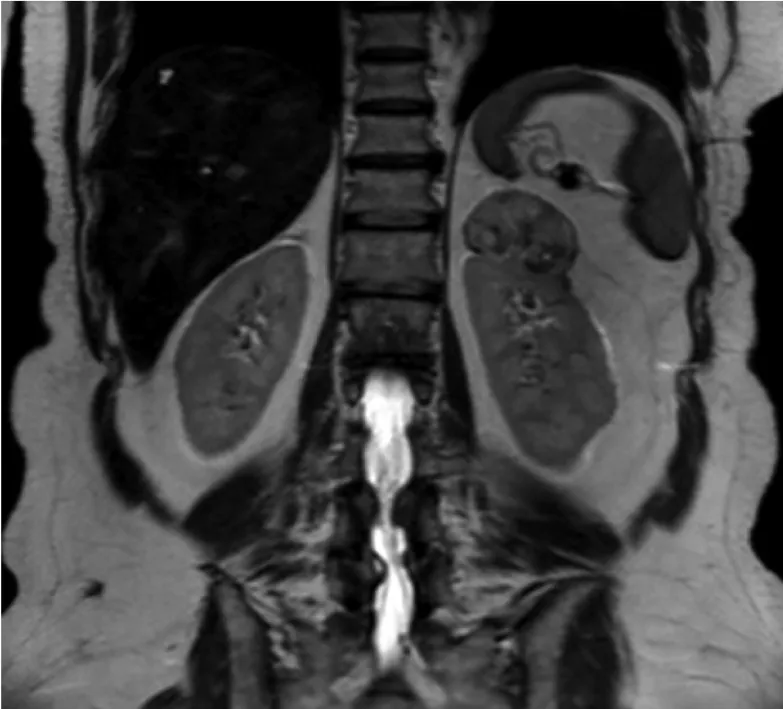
Mass in the left upper renal pole (T2-weighted MR image) with a size of 48x48x33 mm having a diffusely heterogeneous structure.
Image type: radiology (mri)